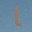
Label: 1